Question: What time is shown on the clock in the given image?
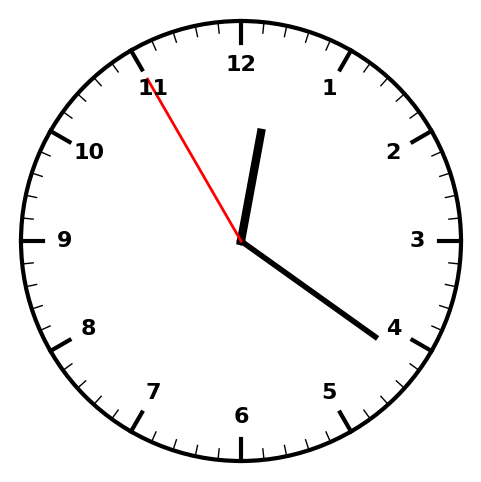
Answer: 12:20:55